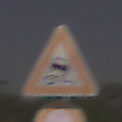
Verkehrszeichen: SchleuderOderRutschgefahr
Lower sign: Ueberholverbot
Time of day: Night
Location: Outdoor (Nature)
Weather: Clear
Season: NotSpecified
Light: Natural